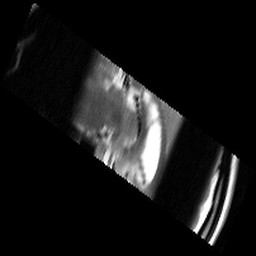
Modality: T2w
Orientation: sagittal
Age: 23
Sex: male
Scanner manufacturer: siemens
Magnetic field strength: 3 T
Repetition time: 7.07 s
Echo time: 0.064 s